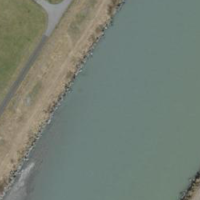
EUNIS habitat code: 15
Species observed at this site:
Silene nutans